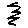
Label: zigzag